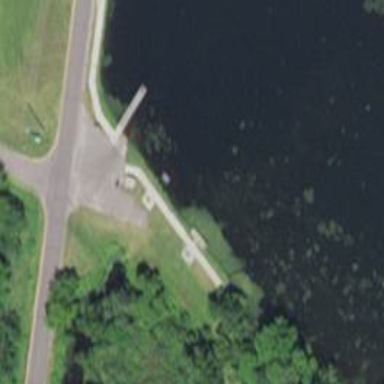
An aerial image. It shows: Dock located along the waterway.